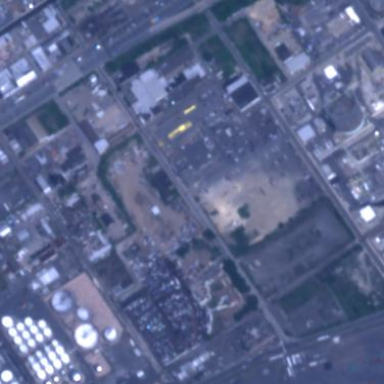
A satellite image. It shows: Industrial area.